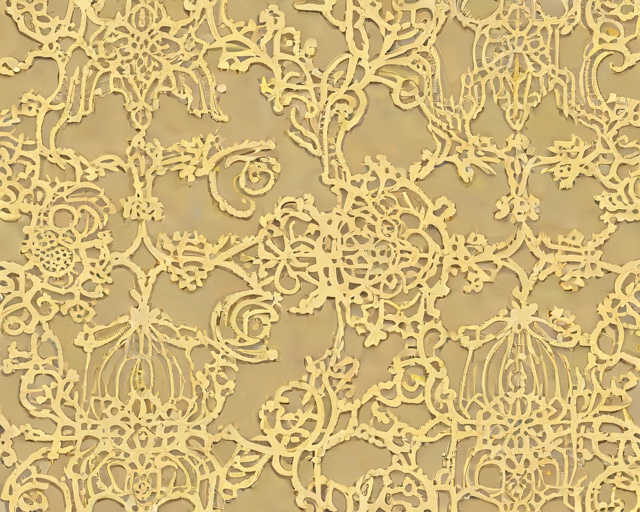
Category: Anniversary